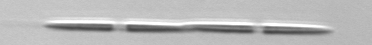
Label: Pseudo-nitzschia